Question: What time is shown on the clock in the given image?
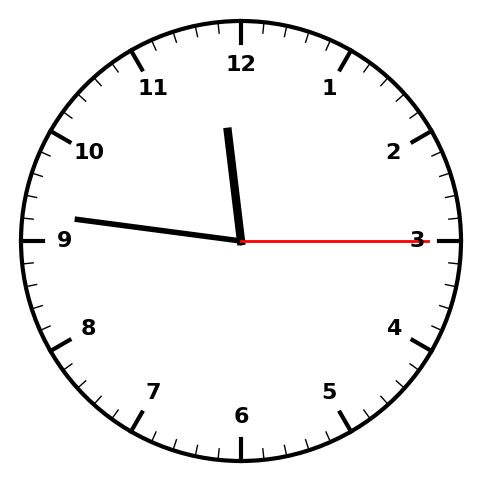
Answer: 11:46:15